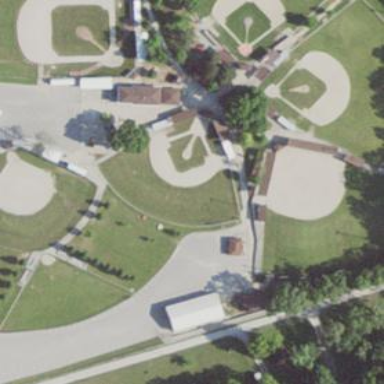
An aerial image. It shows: Baseball pitch for leisure land activities.